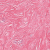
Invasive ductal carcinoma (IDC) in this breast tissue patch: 0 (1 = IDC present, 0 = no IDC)